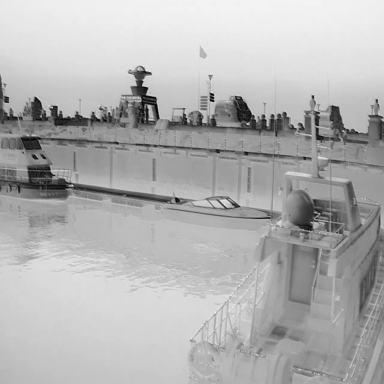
There are three objects shown in the infrared image, including two container_ships, and a canoe.